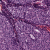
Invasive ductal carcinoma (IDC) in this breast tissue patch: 1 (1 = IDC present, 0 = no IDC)